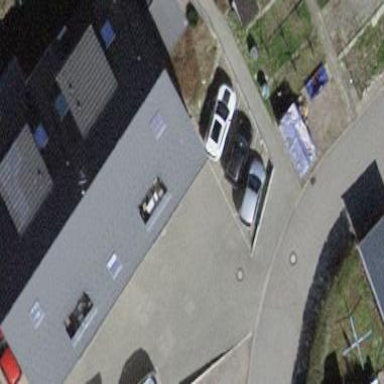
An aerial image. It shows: Gabled roof adorns the apartments building.